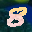
Label: 8